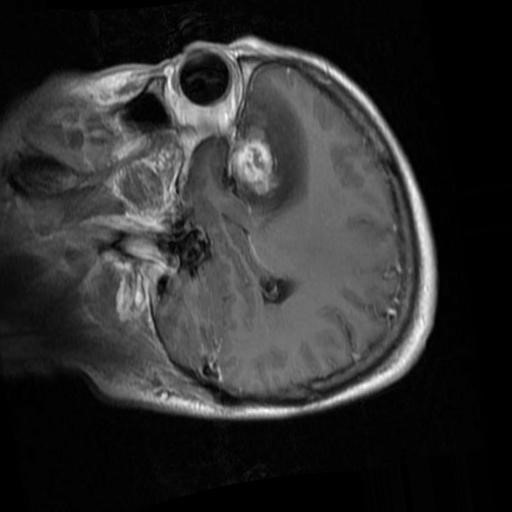
Label: brain_menin